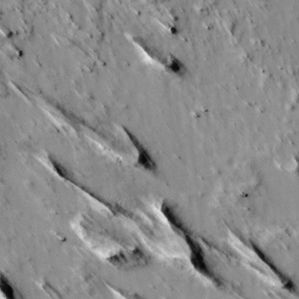
Label: non_frost